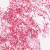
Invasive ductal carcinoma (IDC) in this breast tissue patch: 0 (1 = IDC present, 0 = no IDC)